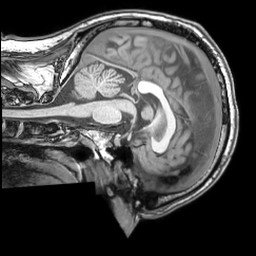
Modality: T1w
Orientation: sagittal
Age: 35
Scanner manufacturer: philips
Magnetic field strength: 3 T
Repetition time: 0.007 s
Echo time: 0.003501 s